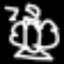
Label: angel